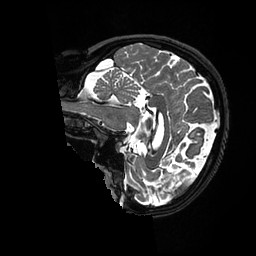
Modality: T2w
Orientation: sagittal
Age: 34
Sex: female
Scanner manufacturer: ge
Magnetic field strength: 3 T
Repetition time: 3.202 s
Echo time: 0.06629 s